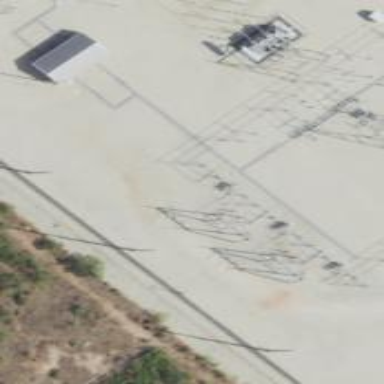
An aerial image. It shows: Switch used for power control.